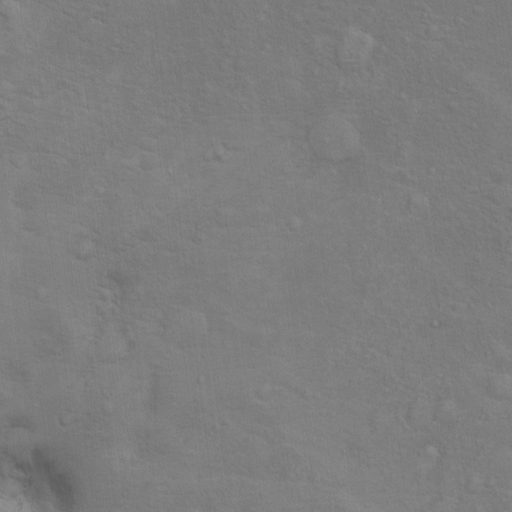
Classes present: Background, Cone